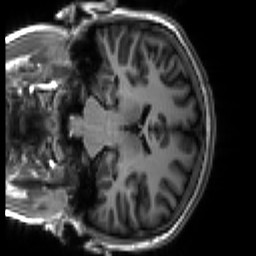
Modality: T1w
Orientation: coronal
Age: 20
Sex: female
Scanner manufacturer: siemens
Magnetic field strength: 3 T
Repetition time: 2.3 s
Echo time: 0.00267 s